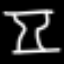
Label: hourglass